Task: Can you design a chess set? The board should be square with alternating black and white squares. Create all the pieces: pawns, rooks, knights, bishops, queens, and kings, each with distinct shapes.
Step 1202:
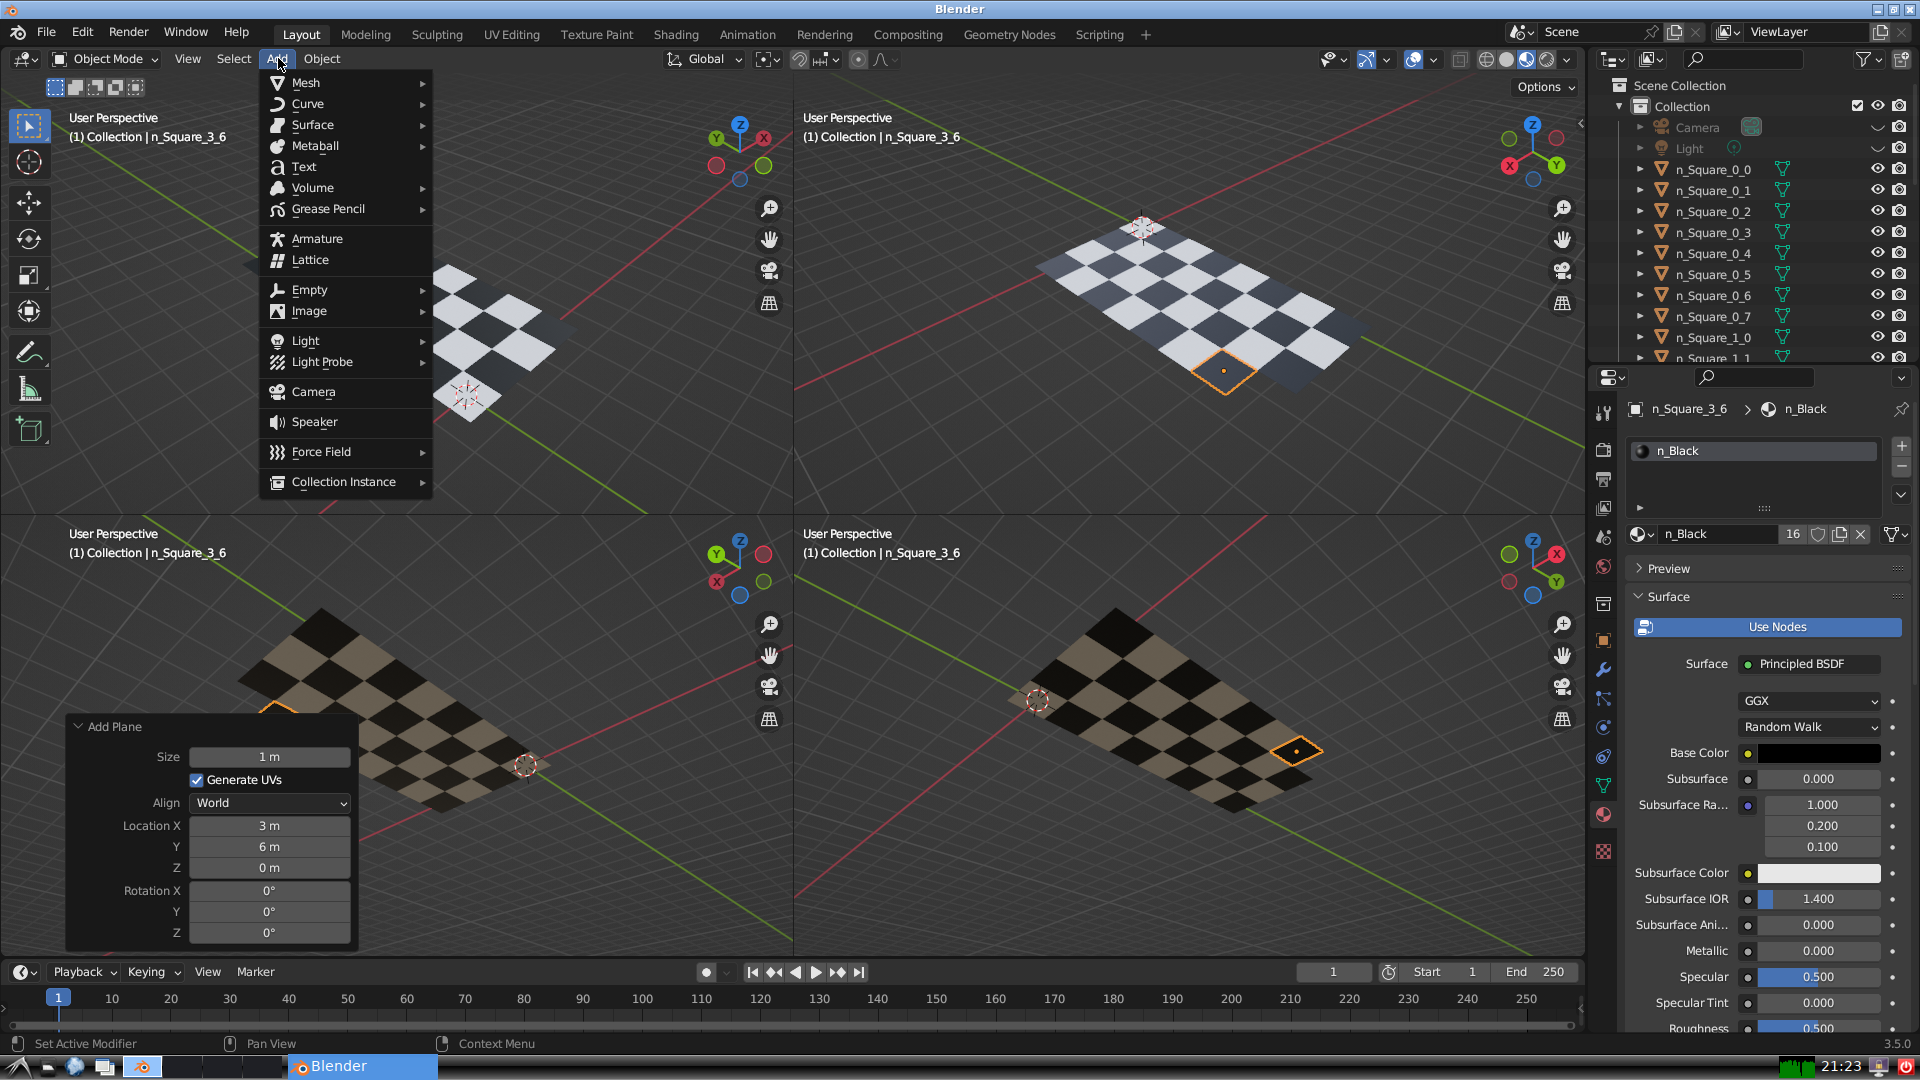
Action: {"mouse_move": [304, 82]}